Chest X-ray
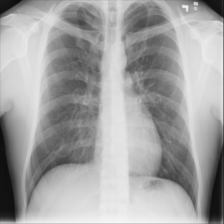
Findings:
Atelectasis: negative
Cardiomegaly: negative
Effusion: negative
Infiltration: negative
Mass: negative
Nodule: negative
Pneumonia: negative
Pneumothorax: negative
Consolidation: negative
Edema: negative
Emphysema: negative
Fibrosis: negative
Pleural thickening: negative
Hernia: negative